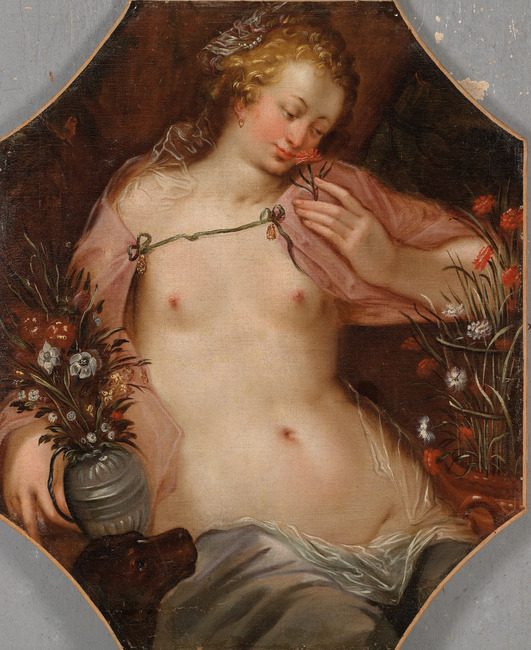
Title: Female personification of one of the five senses:Smell
Artist: Anoniem (Zuidelijke Nederlanden (historische regio)) 1600-1610
Earliest date: 1600
Latest date: 1610
Genre: painting
Iconography: Smell
Keywords: sense, smell (sense), flower, female nude